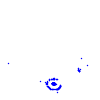
Particle: electron